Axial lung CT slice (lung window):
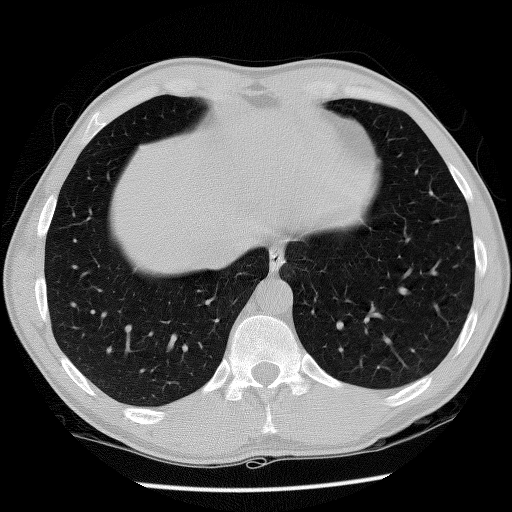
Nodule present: no